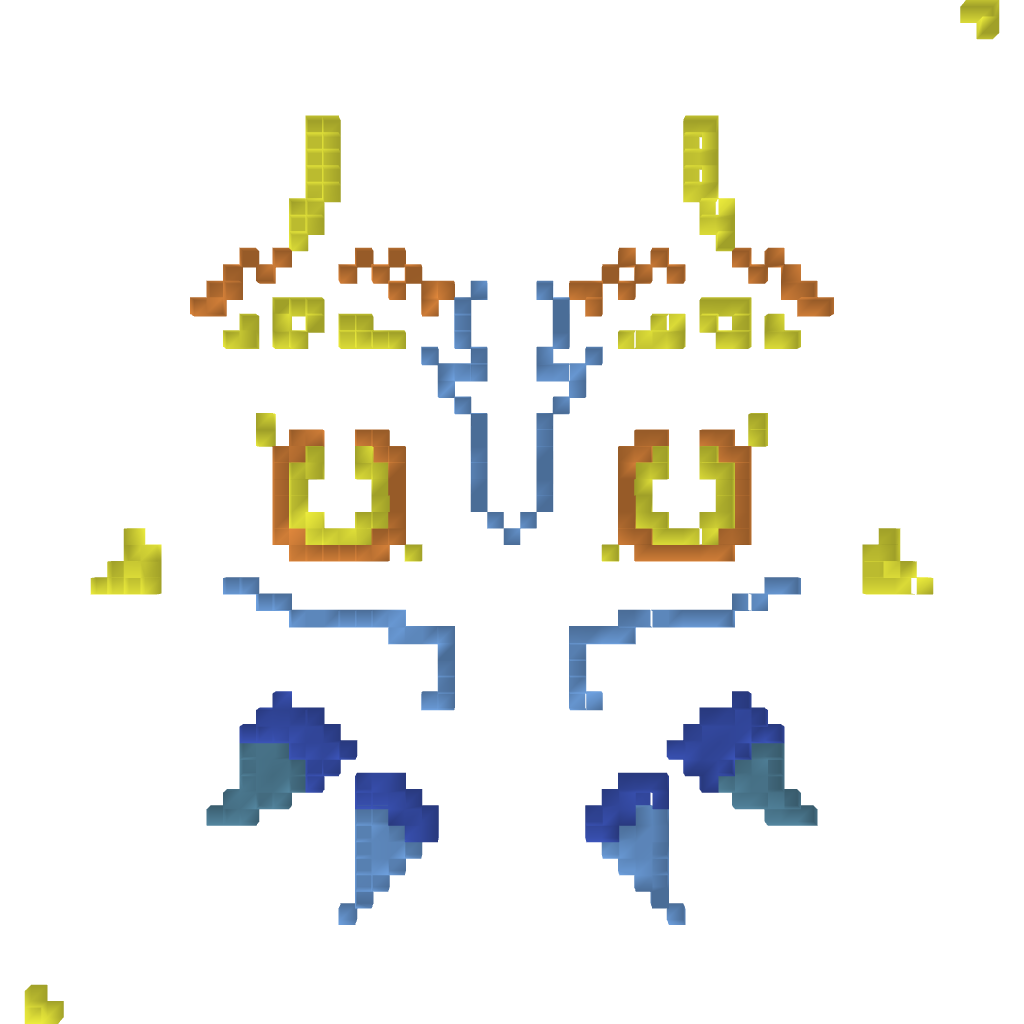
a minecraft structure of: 16 Bit Majora's Mask bad low quality